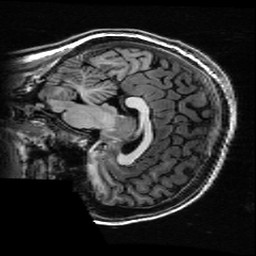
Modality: T1w
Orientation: sagittal
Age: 23
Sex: female
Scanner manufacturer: ge
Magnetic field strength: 3 T
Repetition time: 0.01144 s
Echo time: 0.005012 s